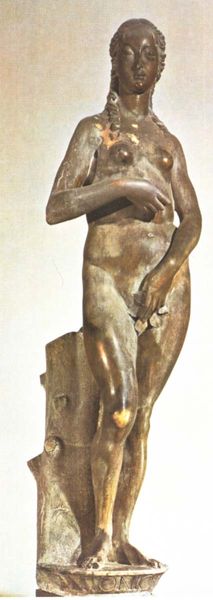
Titel: Eva
Künstler: Antonio Rizzo
Standort: Venedig, Dogenpalast (EU - I - Venetien)
Schlagwörter: akt, baum, blätter, hand, nackt, weiß, braun, brust, busen, frau, haar, marmor, blick, dame, bibel, gesicht, sockel, stehen, stein, hände, baumstamm, stamm, figur, gold, haare, lange haare, stehend, blatt, person, locken, renaissance, schultern, skulptur, statue, bein, brüste, frauenakt, zöpfe, weib, weiblich, zopf, metall, bauch, bronze, kontrapost, plastik, geschlecht, knie, scham, foto, eva, unbekleidet, flecken, schoss, efeu, altes testament, mittelalter, venus, eichenblatt, standbein, biblisch, baumstumpf, feigenblatt, stele, guß, patina, venus pudica, olivenblatt